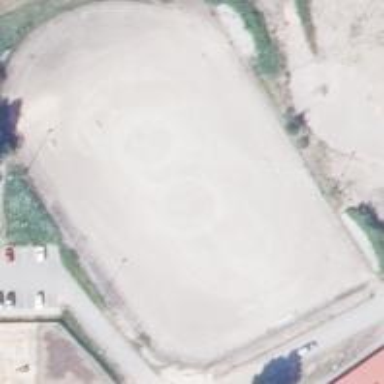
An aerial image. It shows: Sandy pitch for leisure land activities.